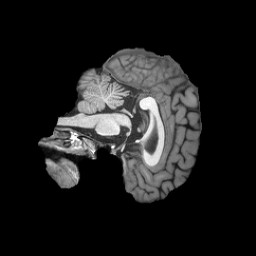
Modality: T1w
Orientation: sagittal
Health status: healthy